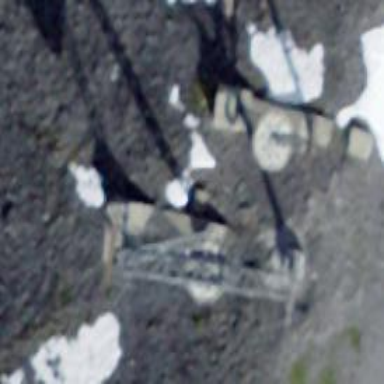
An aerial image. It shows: Pylon used for aerialway.